Question: When using SQL Loader to upload a CSV file (generated from Excel) to Oracle Database, I have this error:
> Record 1: Rejected - Error on table TBL01, column GENDER.ORA-12899: value too large for column "TST"."TBL01"."GENDER" (actual: 2, maximum: 1)
Please guide me through the correct way to code the control file.

'''
LOAD DATA
CHARACTERSET AL32UTF8
INFILE TBL01.csv
INTO TABLE TBL01
FIELDS TERMINATED BY ','
(ID, INITIALS, GENDER)
'''
'''
Name Null Type
------ ---- ------------
ID NUMBER
INITIALS VARCHAR2(30)
GENDER CHAR(1)
'''
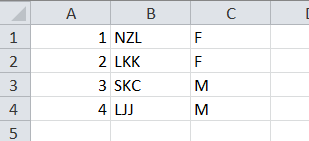
Answer: From discussion with @Multisync:
He/She suggest that (this is workable but many modification involved for my case):
> the easiest solution is to put comma after the last column in each lineusually a csv line looks like: 1,3,4,5,6;in this case you can use FIELDS TERMINATED BY ';' in your control file
At last i add another line in my control file, and problem solved because there is carriage return at the end of each csv line.
'''
LOAD DATA
CHARACTERSET AL32UTF8
INFILE TBL01.csv
INTO TABLE TBL01
FIELDS TERMINATED BY ','
(ID,
INITIALS,
GENDER TERMINATED BY '
')
'''